Field crop: maize
Growth stage: 1
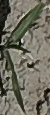
Species: sorghum